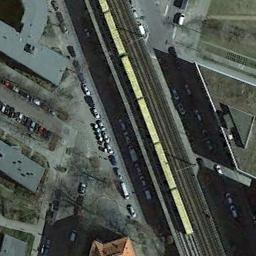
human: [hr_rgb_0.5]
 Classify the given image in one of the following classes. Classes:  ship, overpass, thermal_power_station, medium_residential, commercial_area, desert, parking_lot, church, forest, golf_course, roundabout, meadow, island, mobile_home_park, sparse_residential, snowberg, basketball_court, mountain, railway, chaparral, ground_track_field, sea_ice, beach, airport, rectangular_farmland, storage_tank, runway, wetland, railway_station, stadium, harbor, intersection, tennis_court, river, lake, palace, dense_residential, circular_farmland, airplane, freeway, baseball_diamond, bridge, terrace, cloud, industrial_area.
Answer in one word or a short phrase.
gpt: railway